Question: I have a method that I want to get called when the user clicks on a button in the navigation bar. If I add the button like this then my method gets called:
'''
UIBarButtonItem *editButton = [[UIBarButtonItem alloc] initWithImage:[UIImage imageNamed:@"myEditButton"]
style:UIBarButtonItemStyleBordered
target:self
action: @selector(enterEditMode:)];
editButton.title = @"Edit";
[self.navigationItem setRightBarButtonItem:editButton animated:YES];
'''
When the user clicks on the button then my enterEditMode: method gets called.
However using this code the result looks like as in the attachment - there's no text but worse my image is lying on top of a blue button. I can't use the standard system edit button because there is a requirement for it to be colored black not blue and AFAIA I'm unable to change the color of the standard edit bar button to black?
So in a xib I created a parent UIView which contains a UIImageView which is the button image and a UILabel for the text.
Then I create the button item like this:
'''
UIBarButtonItem *editButton = [[UIBarButtonItem alloc] initWithCustomView:self.editButtonParentView];
[editButton setTarget:self];
[editButton setAction: @selector(enterEditMode:)];
editButton.style = UIBarButtonItemStyleBordered;
editButton.target = self;
self.editButtonLabel.text = @"Edit"
[self.navigationItem setRightBarButtonItem:editButton animated:YES];
'''
Where editButtonParentView is an IBOutlet to the partent view in the nib.
This displays perfectly, however the problem is that enterEditMode: does not get called when the user clicks on it.
Why does it not get called?
Thanks

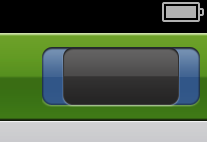
Answer: This <URL> is where I found out how you can get the same look as the system 'Edit' button but get any background color you want. Try this code:
// From:
'''
#import "UIBarButtomItem+Tinted.h"
@implementation UIBarButtonItem (Tinted)
+ (UIBarButtonItem *)newBarButtonItemWithTint:(UIColor*)color andTitle:(NSString*)itemTitle andTarget:(id)theTarget andSelector:(SEL)selector
{
UISegmentedControl *button = [[UISegmentedControl alloc] initWithItems:@[itemTitle]];
button.momentary = YES;
button.segmentedControlStyle = UISegmentedControlStyleBar;
button.tintColor = color;
[button addTarget:theTarget action:selector forControlEvents:UIControlEventValueChanged];
return [[UIBarButtonItem alloc] initWithCustomView:button];
}
@end
'''